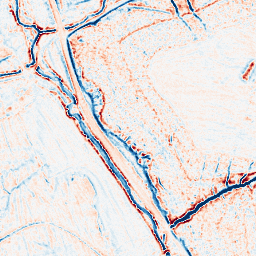
Category: edge_preserving
Decomposition family: bilateral
Decomposition parameters: d: 9
sigma_color: 25
sigma_space: 100
Upsampling method: sinc_hamming
Upsampling parameters: scale: 8
kernel_size: 16
Upsampling scale: 8